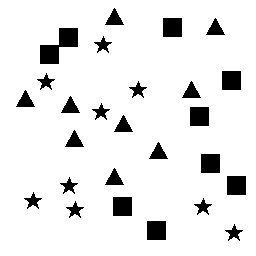
Squares: 9
Triangles: 9
Stars: 9
Total shapes: 27